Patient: sex M, age 37
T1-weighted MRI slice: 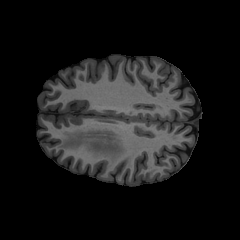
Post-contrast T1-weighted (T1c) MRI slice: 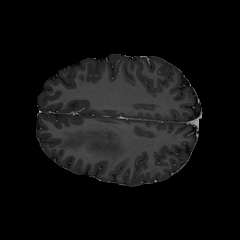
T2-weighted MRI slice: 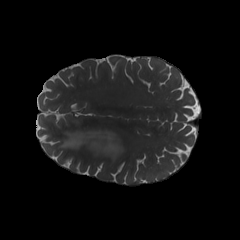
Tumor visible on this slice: yes
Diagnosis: Astrocytoma, IDH-mutant
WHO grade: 4